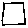
Label: square